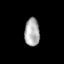
Tissue: skin
Cell type: Epithelial cells
Senescence score: 0.8621
Nuclear area (px): 410
Mean DAPI intensity: 173.89